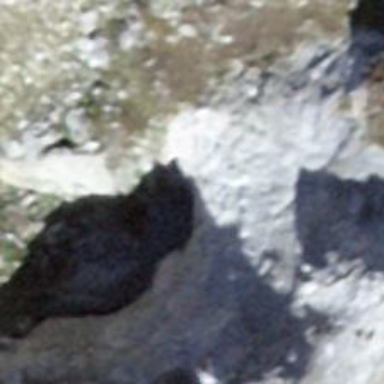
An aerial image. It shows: Sinkhole in the natural landscape.